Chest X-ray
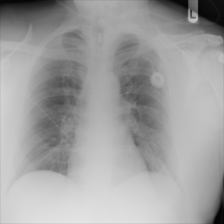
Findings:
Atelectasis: negative
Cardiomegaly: negative
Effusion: negative
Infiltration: negative
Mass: negative
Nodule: negative
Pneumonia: negative
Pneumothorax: negative
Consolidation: negative
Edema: negative
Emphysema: negative
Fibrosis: negative
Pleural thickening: negative
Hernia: negative